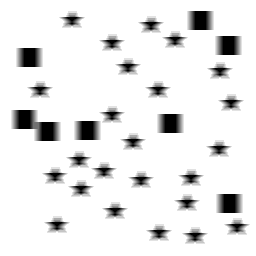
Squares: 8
Triangles: 0
Stars: 24
Total shapes: 32